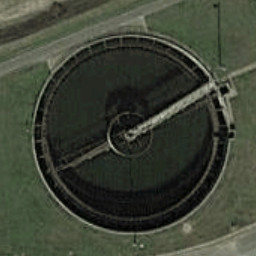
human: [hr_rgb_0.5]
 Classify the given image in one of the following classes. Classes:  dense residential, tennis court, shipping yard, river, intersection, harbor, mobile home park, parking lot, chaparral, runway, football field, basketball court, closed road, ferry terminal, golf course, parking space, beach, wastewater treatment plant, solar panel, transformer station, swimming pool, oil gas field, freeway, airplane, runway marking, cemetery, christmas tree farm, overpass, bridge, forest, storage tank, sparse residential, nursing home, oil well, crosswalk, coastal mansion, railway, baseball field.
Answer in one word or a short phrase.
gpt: wastewater treatment plant